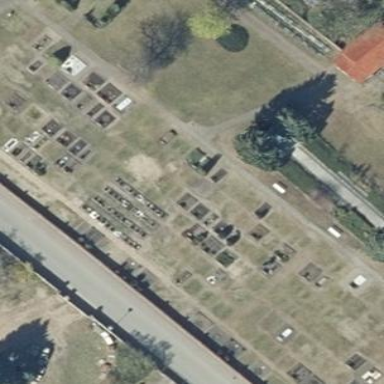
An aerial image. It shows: Grave yard.